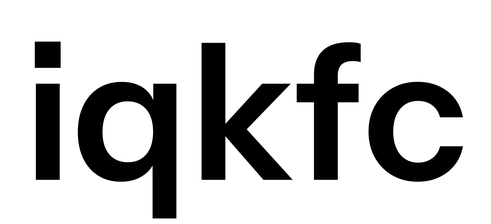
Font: InstrumentSans_SemiBold